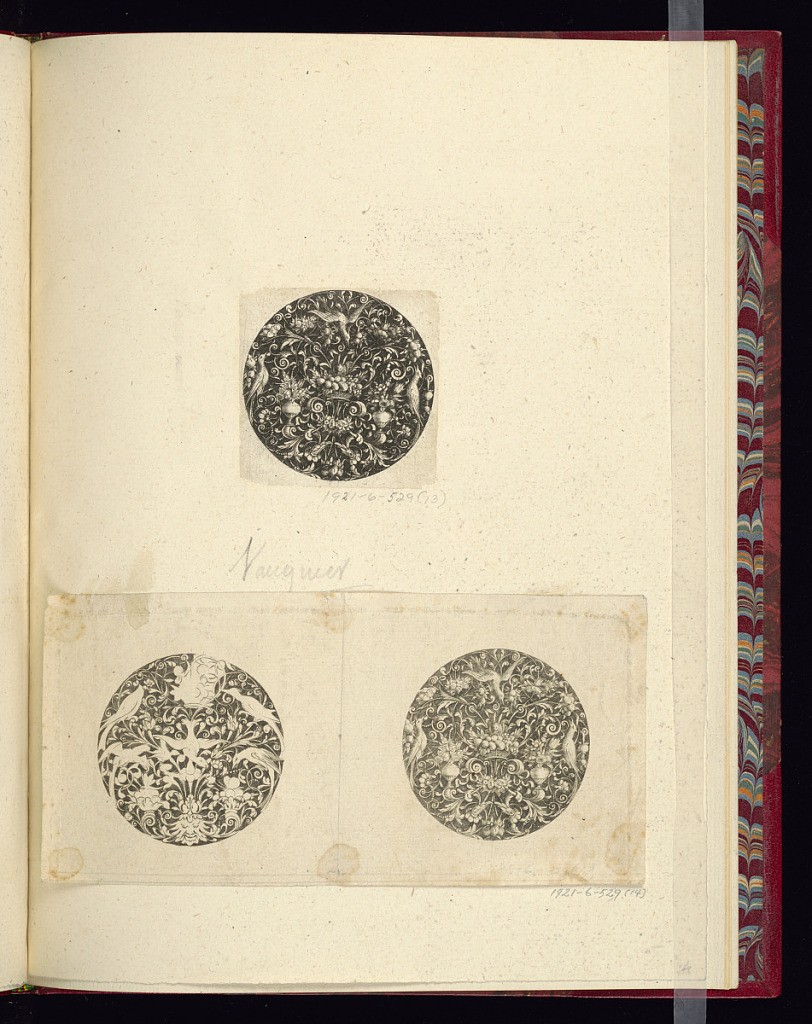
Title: Design for a Watchcase Lid or Medallion
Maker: Jacques Vauquer, French, 1621–1686
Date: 17th century
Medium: Engraving on laid paper
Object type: Print
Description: A small ornament print - a design for a medallion or lid of a circular watchcase - with a central basket of fruit and leaves surrounded by scrolling leaves, fleurons, two vases of flowers, three birds, flowers, and fruit. Another impression of this same plate is pasted below on the same page of the album.